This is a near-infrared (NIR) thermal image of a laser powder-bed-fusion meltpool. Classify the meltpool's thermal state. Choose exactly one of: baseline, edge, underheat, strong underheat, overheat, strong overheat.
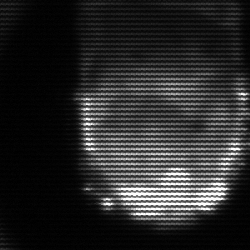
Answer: baseline